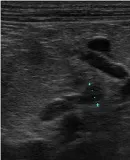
Left adrenal gland],. The size of the cranial pole of left adrenal gland was slightly increased within 1 year [(E, H), 4.36mm. 5.8mm.
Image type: radiology (ultrasound)